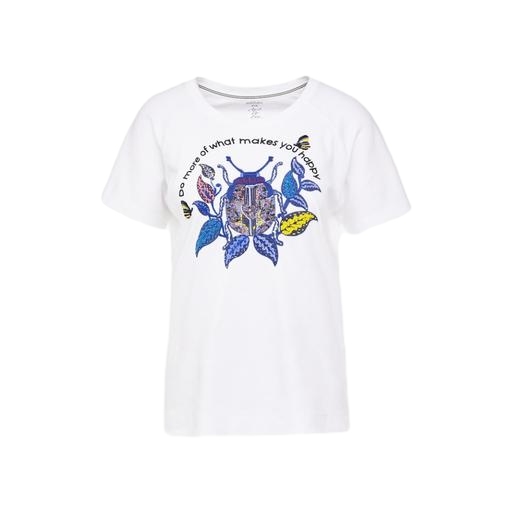
white embellished t-shirt, graphic t-shirt, white graphic t-shirt, white background